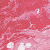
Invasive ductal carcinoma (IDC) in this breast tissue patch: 0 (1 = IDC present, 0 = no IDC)